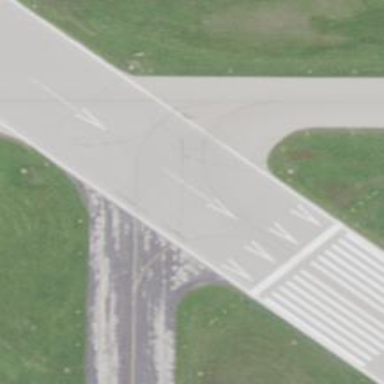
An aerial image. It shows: Displaced threshold on airport runway.